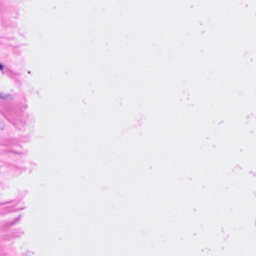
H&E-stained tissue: Breast